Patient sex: M
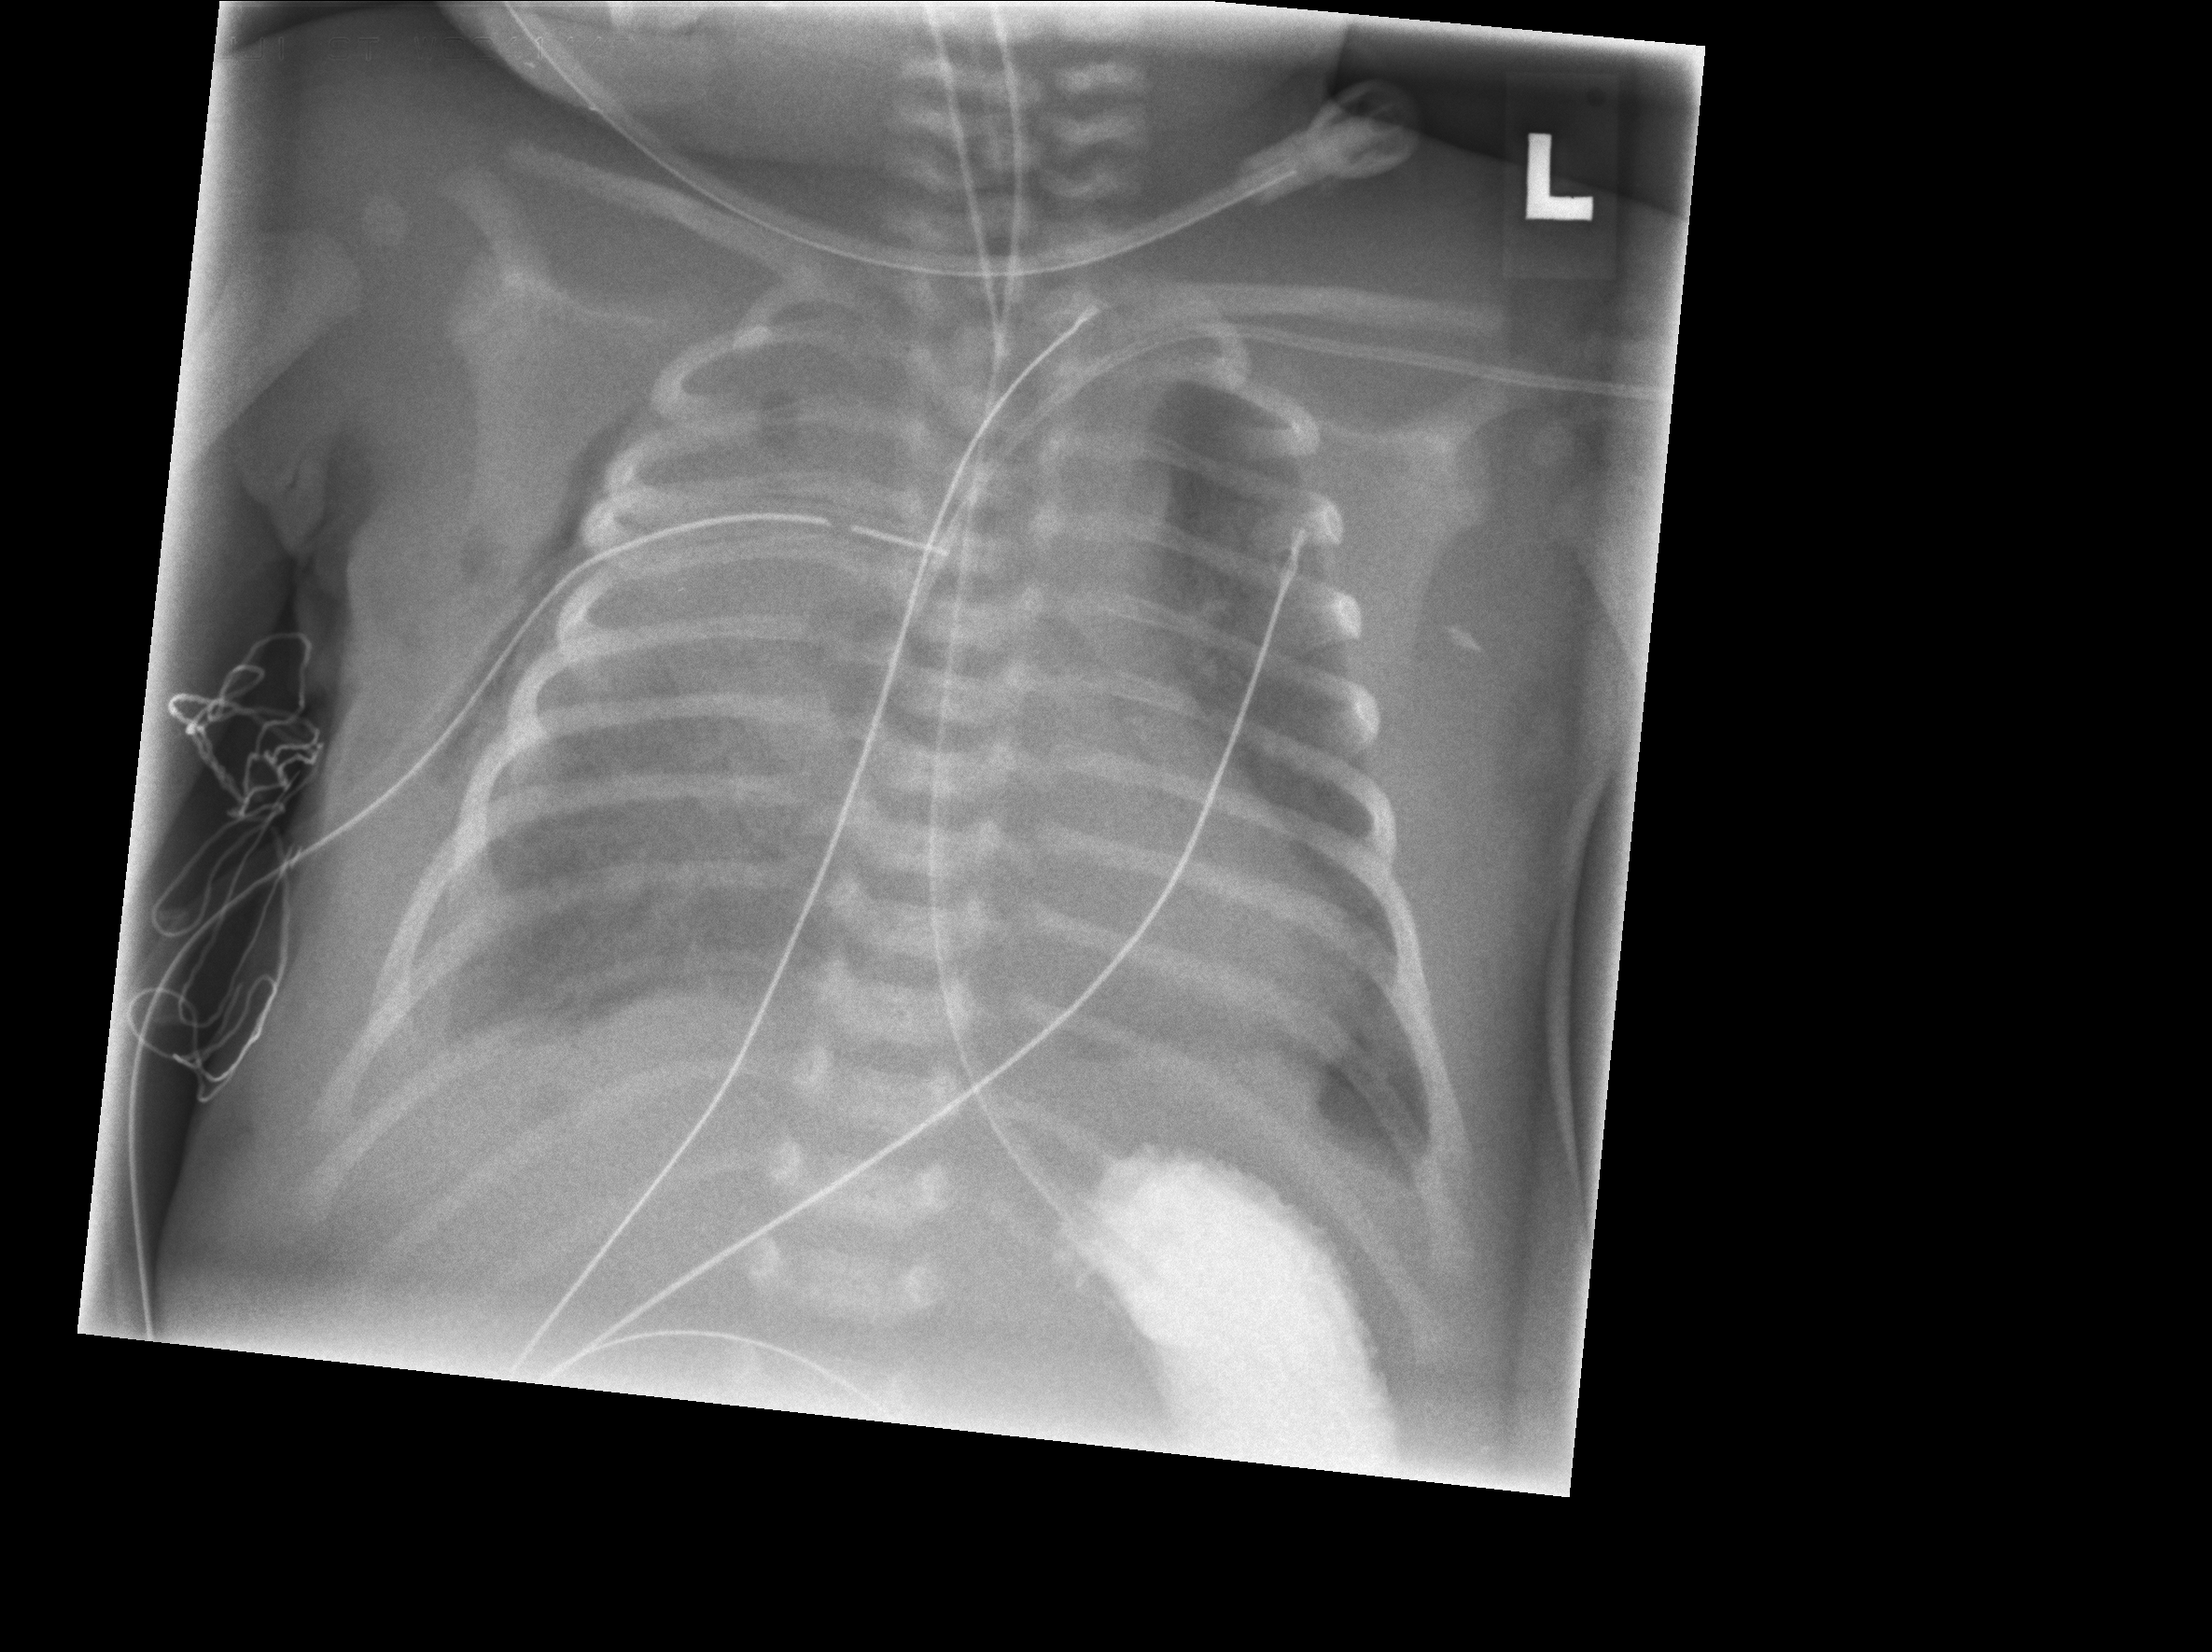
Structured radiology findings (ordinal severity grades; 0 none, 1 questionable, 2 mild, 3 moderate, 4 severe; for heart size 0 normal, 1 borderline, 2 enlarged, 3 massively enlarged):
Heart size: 0
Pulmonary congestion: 0
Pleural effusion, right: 2
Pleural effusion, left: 0
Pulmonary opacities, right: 3
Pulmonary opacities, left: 0
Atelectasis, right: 3
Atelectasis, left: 0